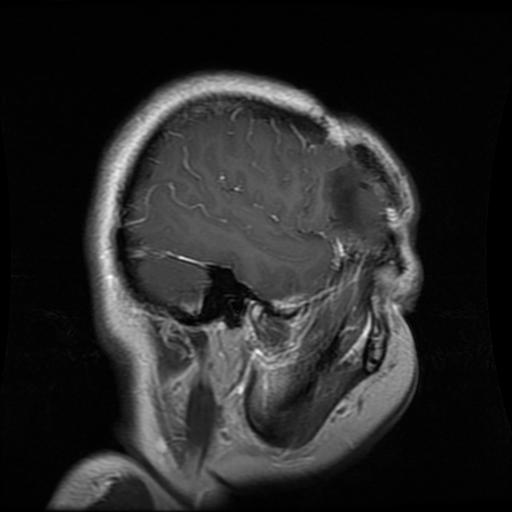
Label: glioma